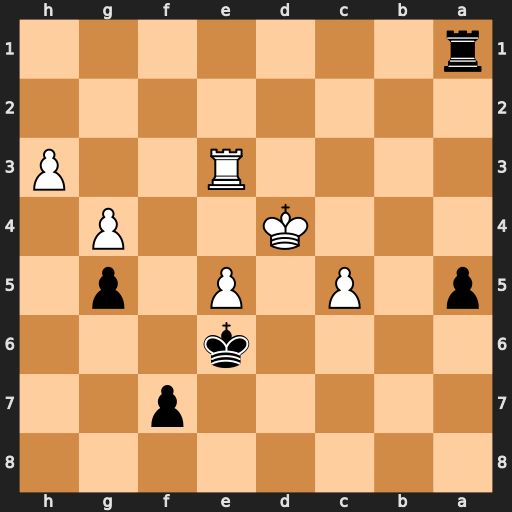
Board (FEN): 8/5p2/4k3/p1P1P1p1/3K2P1/4R2P/8/r7
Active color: b
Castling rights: -
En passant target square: -
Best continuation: Ra4+ Kc3 Ra3+ Kc4 Rxe3